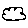
Label: cloud